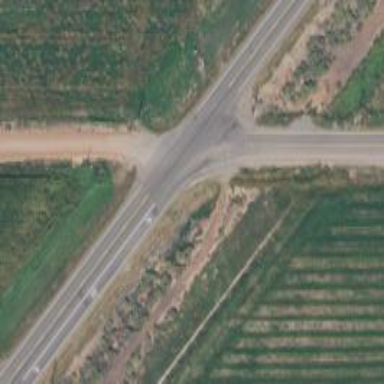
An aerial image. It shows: Asphalt road classified as primary highway.